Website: bh-photo
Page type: receipt
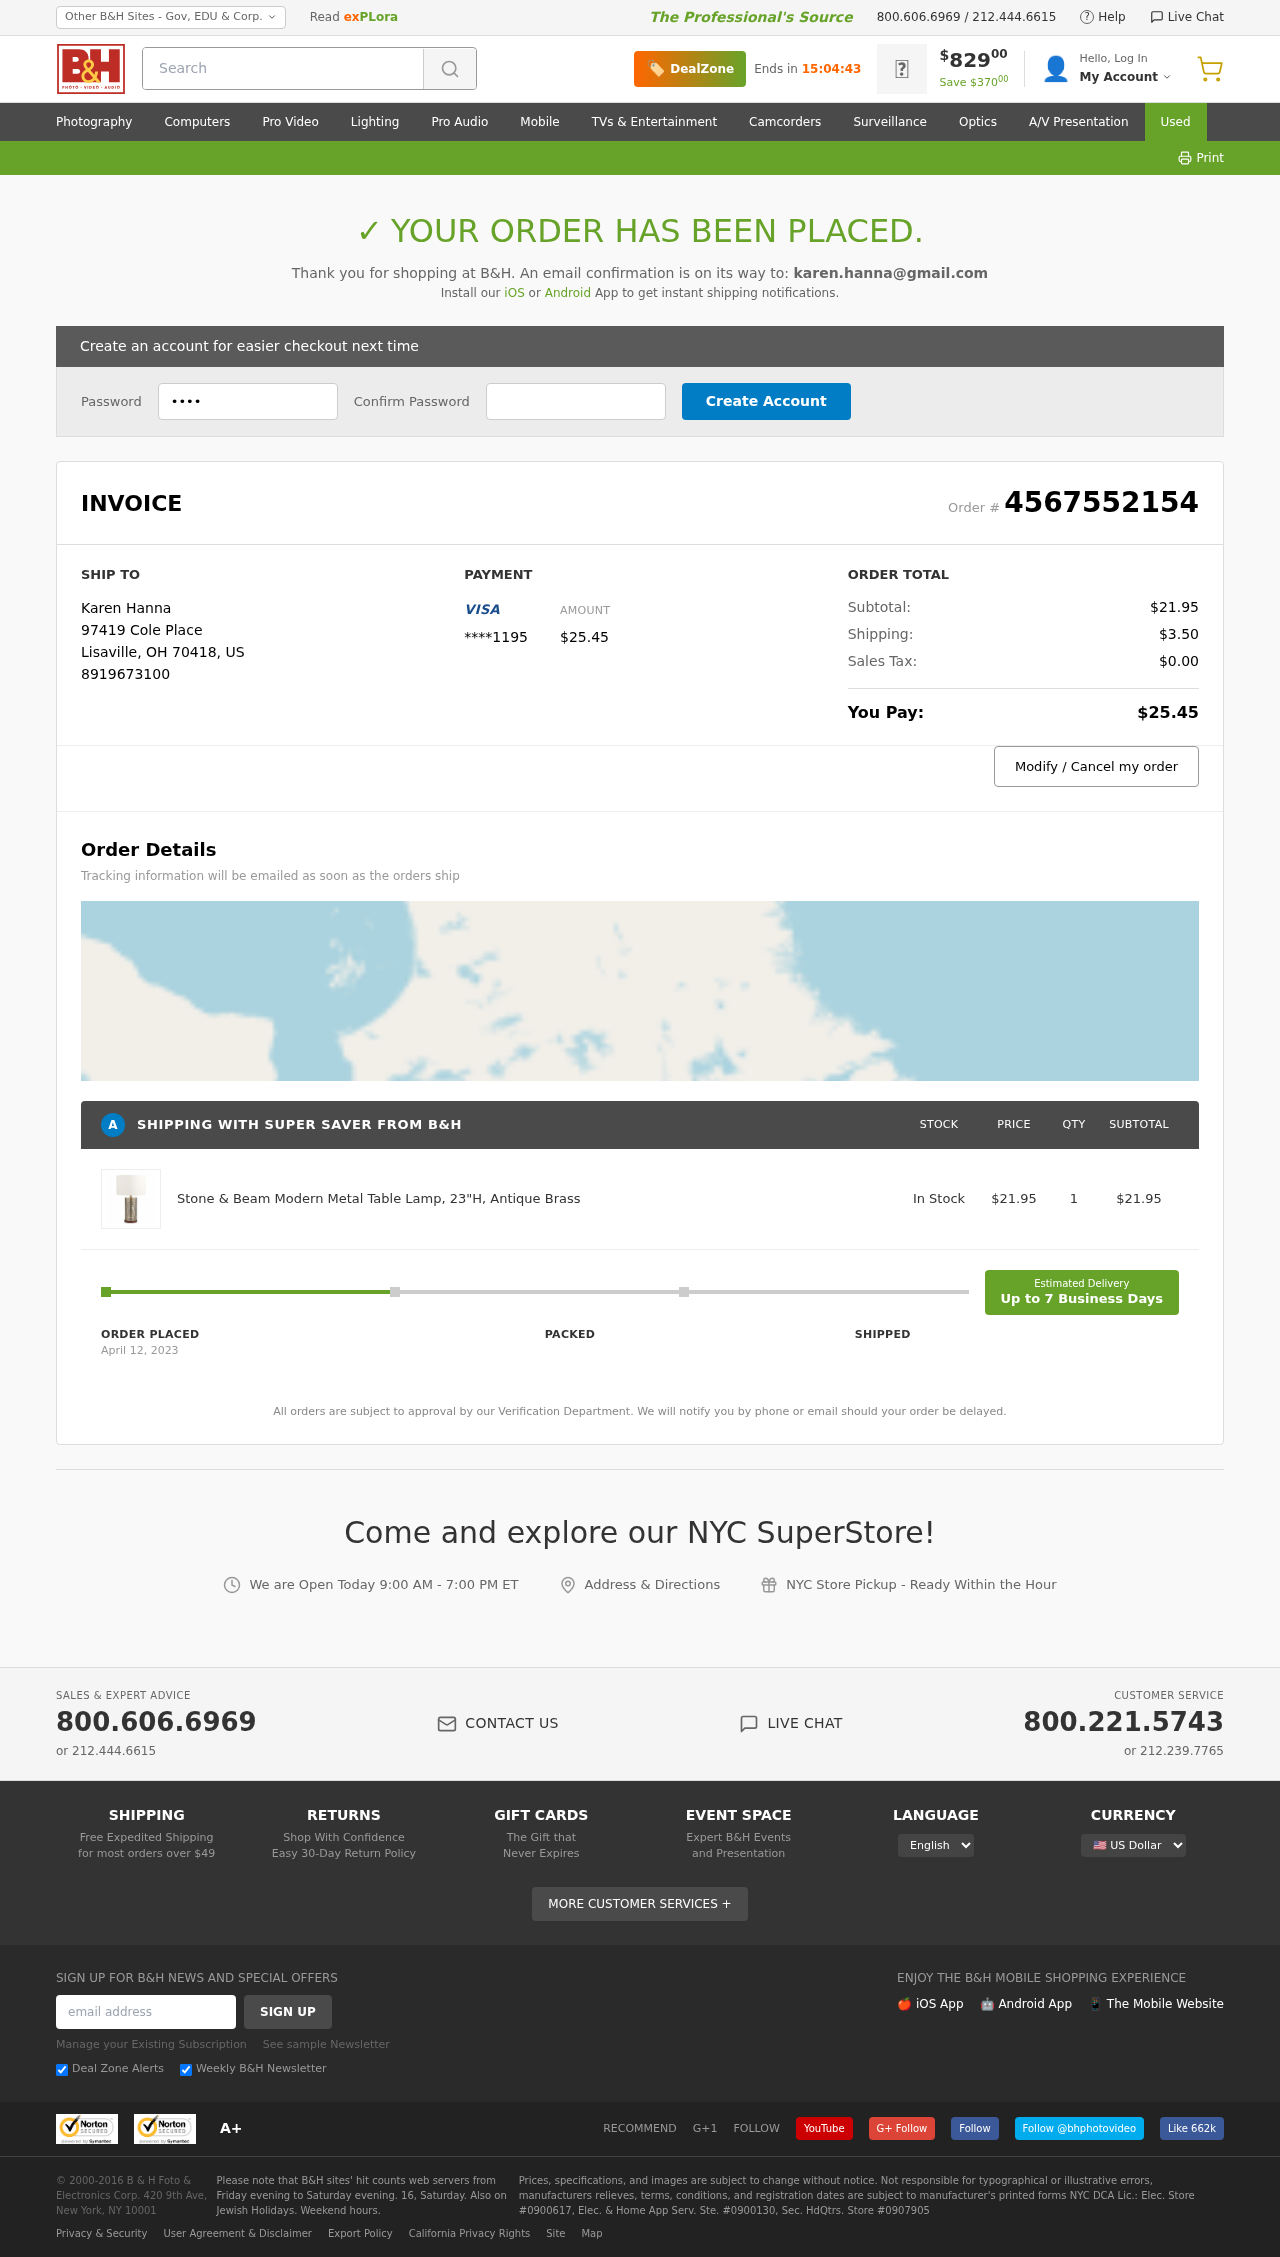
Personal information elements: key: PII_CARD_LAST4
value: ****1195
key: PII_CITY
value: Lisaville
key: PII_COUNTRY_CODE
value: US
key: PII_EMAIL
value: karen.hanna@gmail.com
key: PII_FULLNAME
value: Karen Hanna
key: PII_PHONE
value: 8919673100
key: PII_POSTCODE
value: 70418
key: PII_STATE_ABBR
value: OH
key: PII_STREET
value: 97419 Cole Place
Product elements: key: PRODUCT1_NAME
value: Stone & Beam Modern Metal Table Lamp, 23"H, Antique Brass
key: PRODUCT1_PRICE
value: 21.95
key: PRODUCT1_QUANTITY
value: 1
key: PRODUCT1_SUBTOTAL
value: $21.95
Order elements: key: ORDER_ID
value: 4567552154
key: ORDER_TOTAL
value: $25.45
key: ORDER_SUBTOTAL
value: $21.95
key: ORDER_SHIPPING_COST
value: $3.50
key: ORDER_TAX
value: $0.00
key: ORDER_DATE
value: April 12, 2023
Search elements: key: HEADER_SEARCH
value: Search